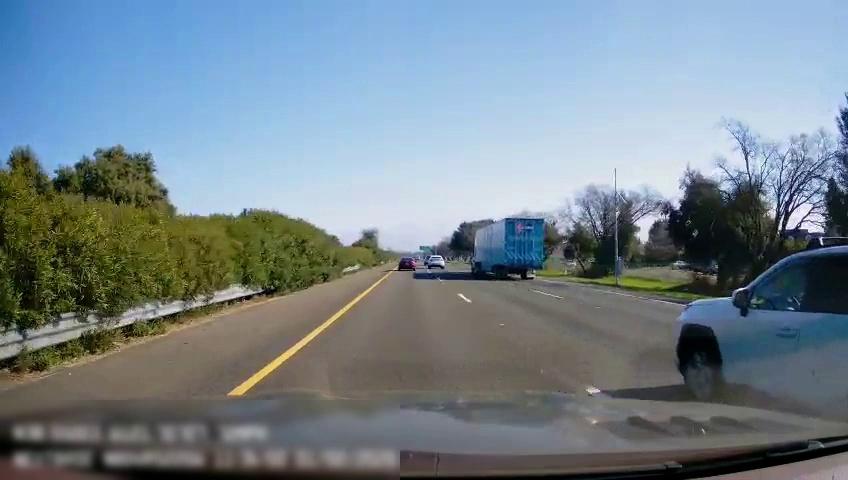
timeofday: Day
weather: Sunny
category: Drivable Space
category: Vehicles | SUV
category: Vehicles | Truck
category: Vehicles | SUV
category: Vehicles | Car
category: Vehicles | SUV
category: Drivable Space
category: Lanes | Current Lane
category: Lanes | Current Lane
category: Lanes | Alternate Lane
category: Lanes | Alternate Lane